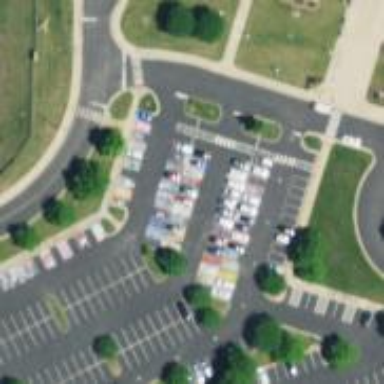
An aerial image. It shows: Parking space.